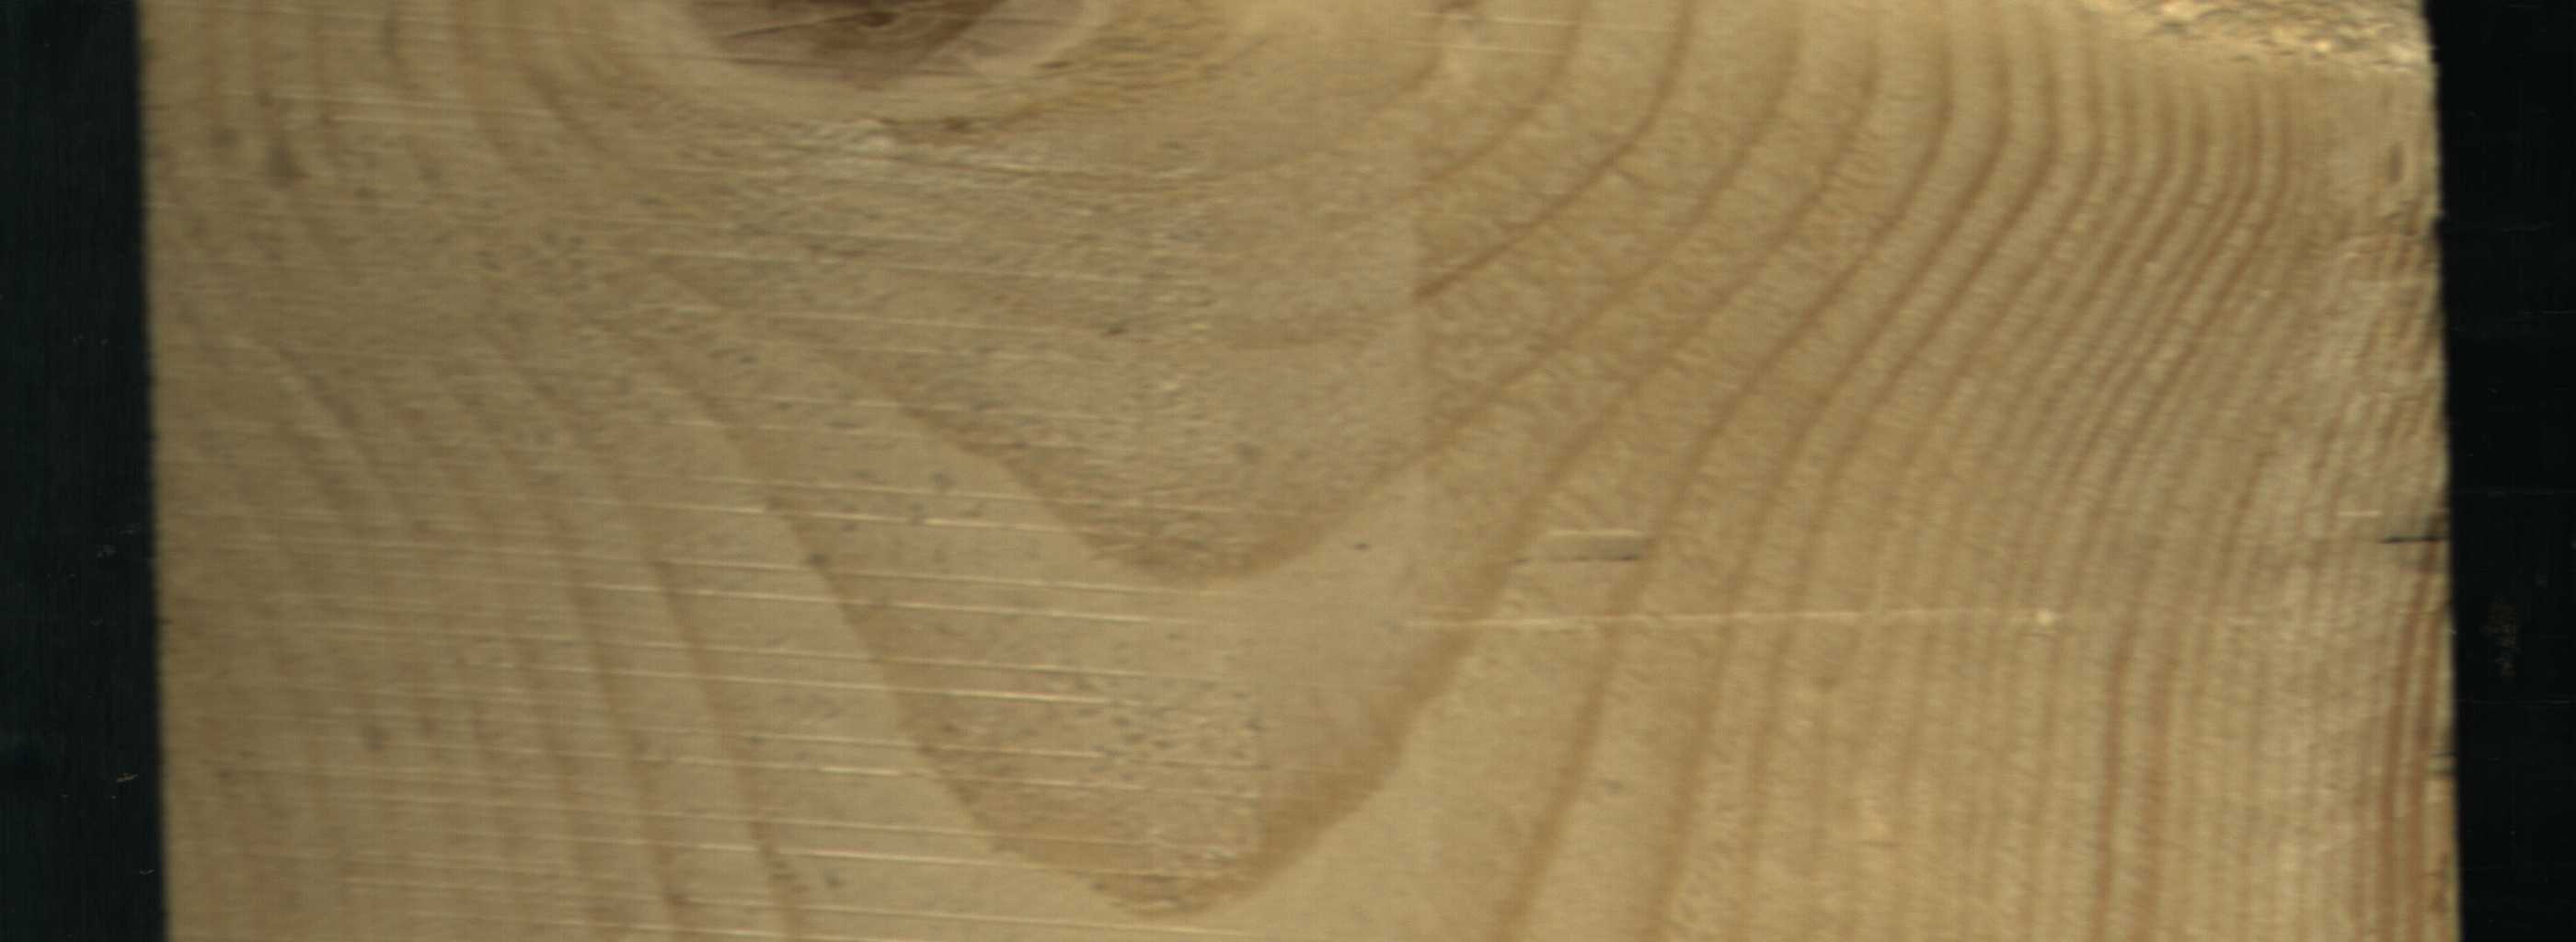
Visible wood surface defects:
Live_Knot